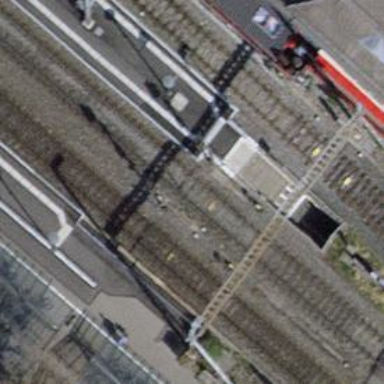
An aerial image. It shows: Railway signal.